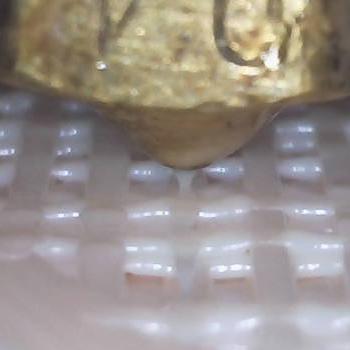
Flow rate: 35%